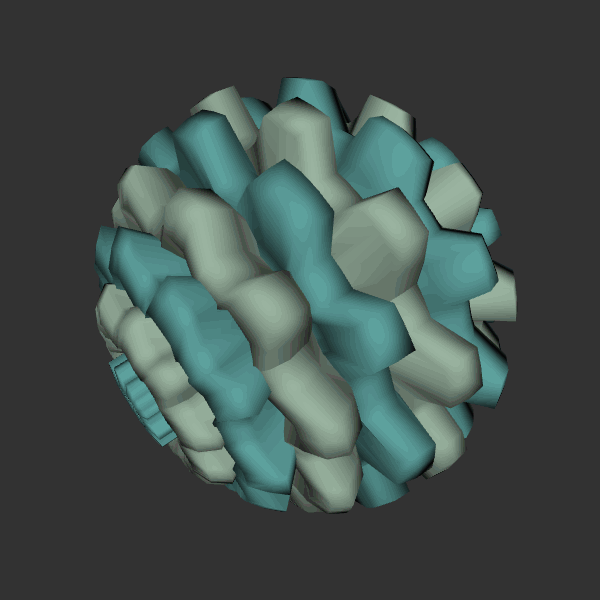
Background: dark